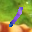
Label: 1